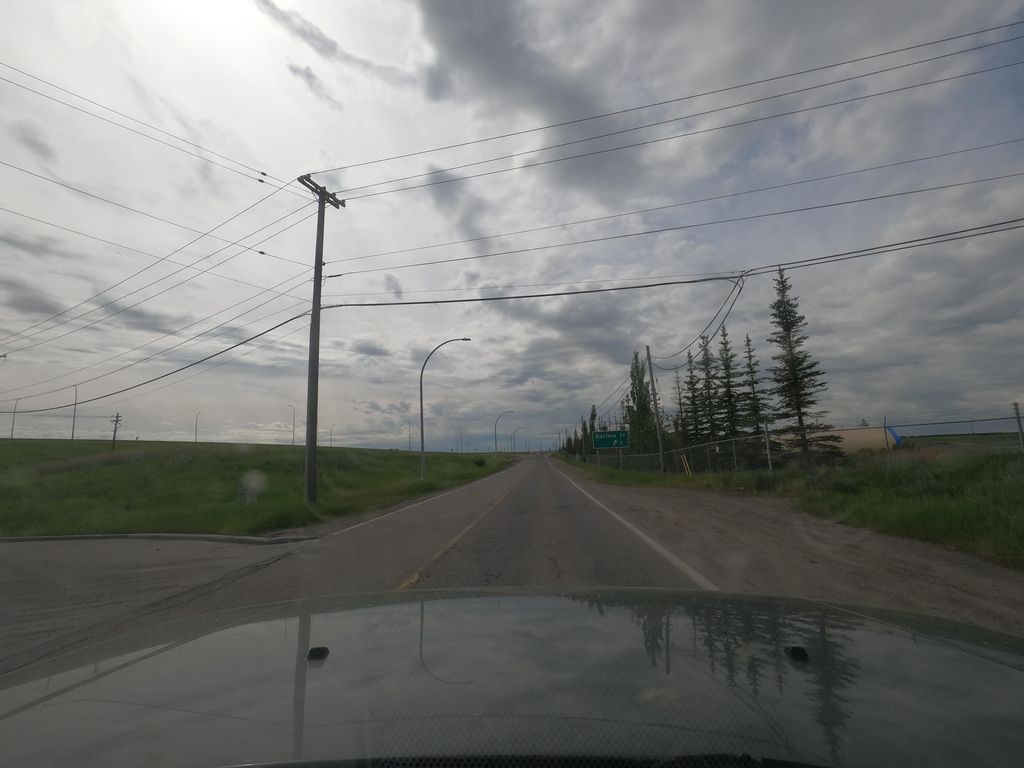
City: calgary